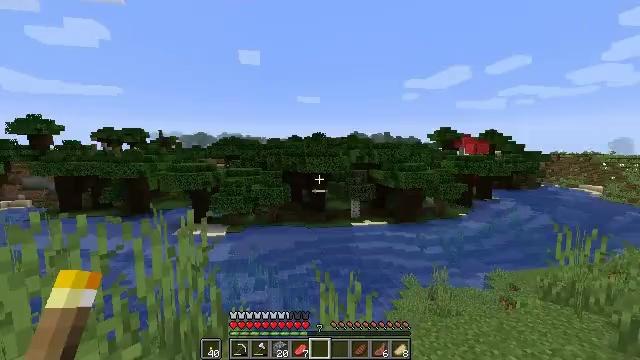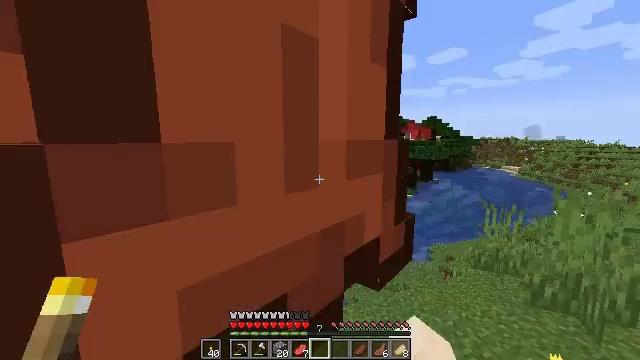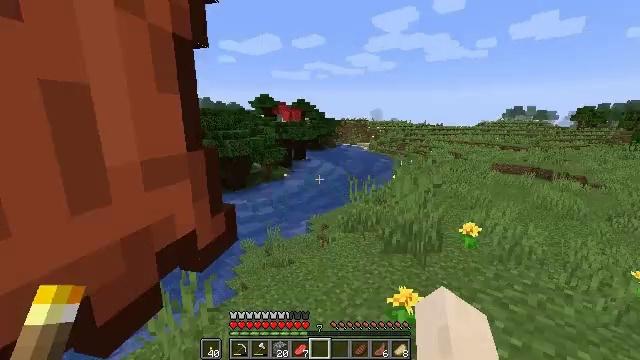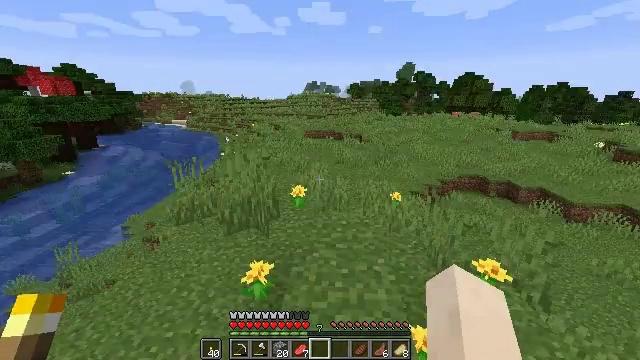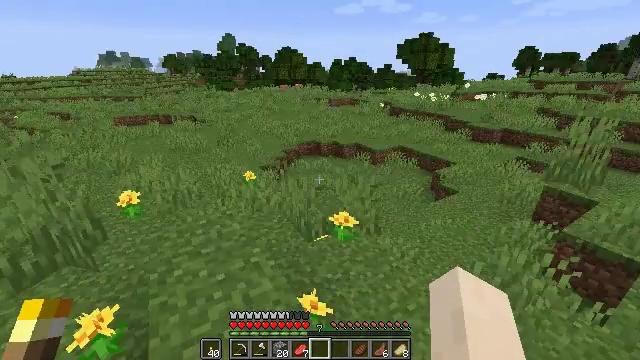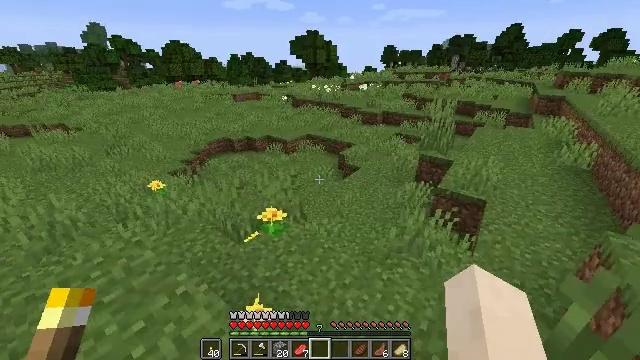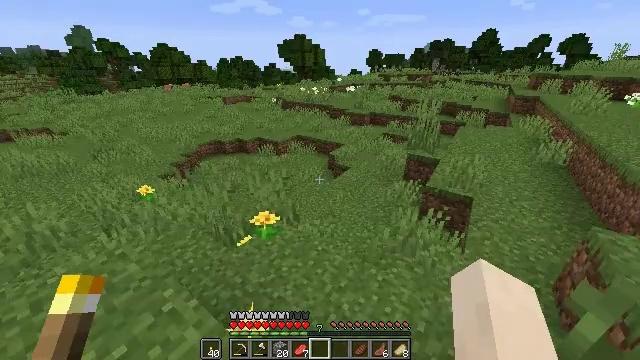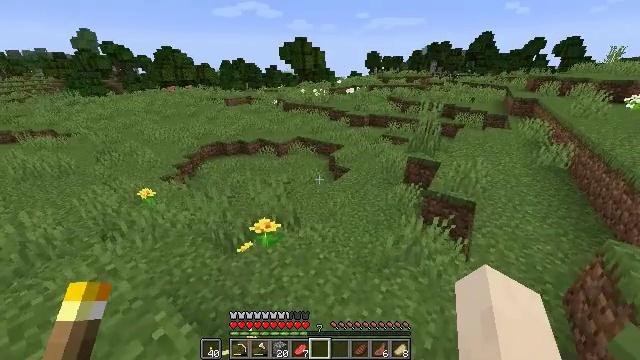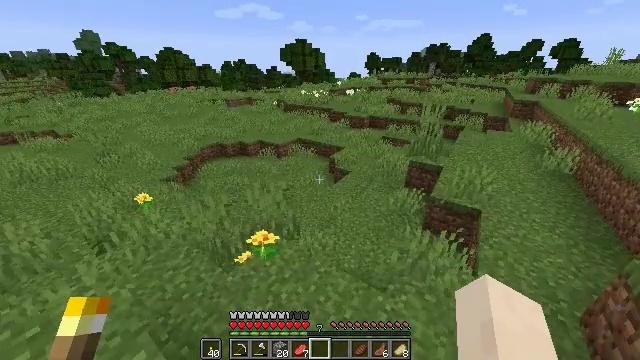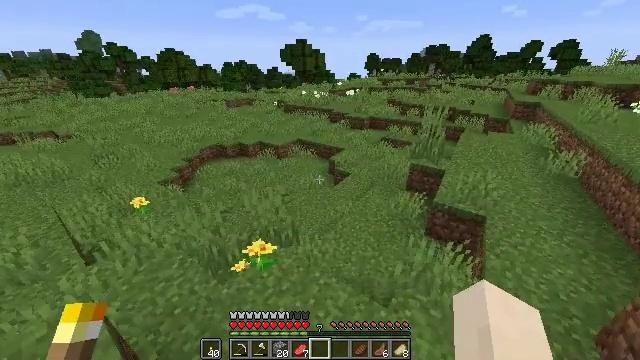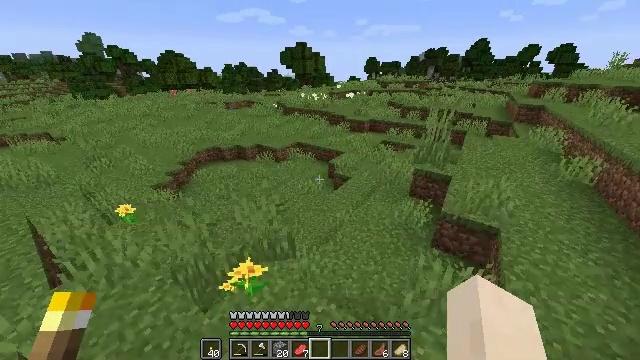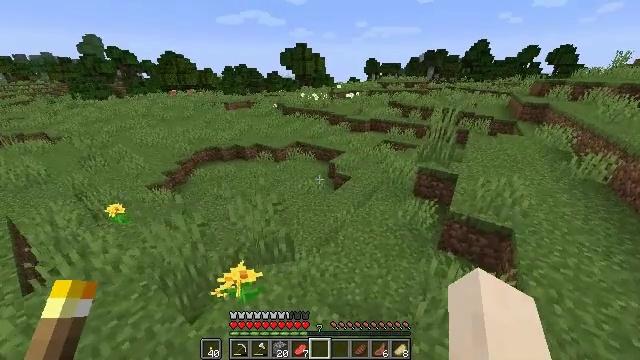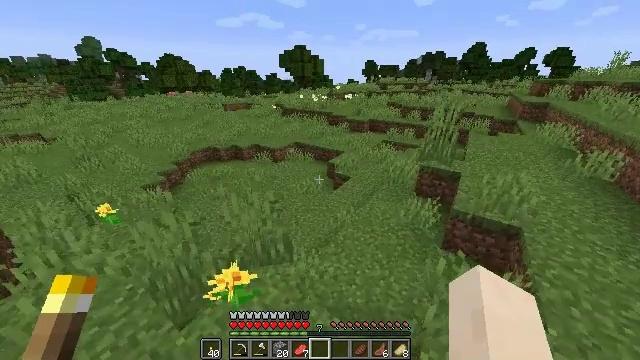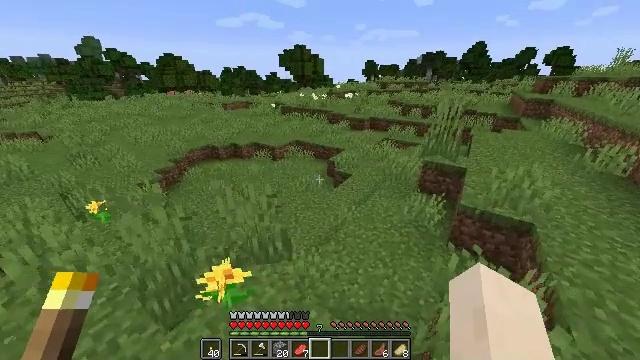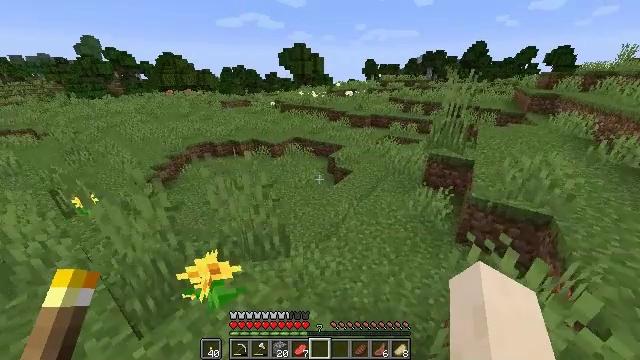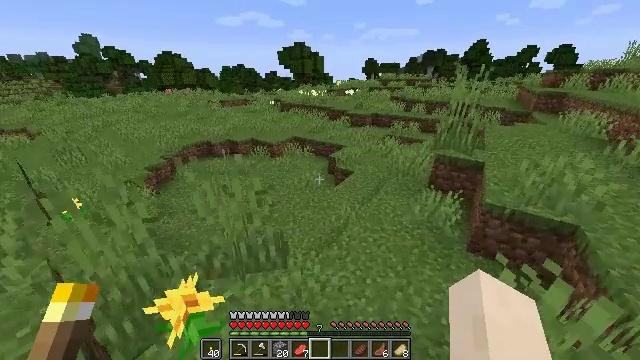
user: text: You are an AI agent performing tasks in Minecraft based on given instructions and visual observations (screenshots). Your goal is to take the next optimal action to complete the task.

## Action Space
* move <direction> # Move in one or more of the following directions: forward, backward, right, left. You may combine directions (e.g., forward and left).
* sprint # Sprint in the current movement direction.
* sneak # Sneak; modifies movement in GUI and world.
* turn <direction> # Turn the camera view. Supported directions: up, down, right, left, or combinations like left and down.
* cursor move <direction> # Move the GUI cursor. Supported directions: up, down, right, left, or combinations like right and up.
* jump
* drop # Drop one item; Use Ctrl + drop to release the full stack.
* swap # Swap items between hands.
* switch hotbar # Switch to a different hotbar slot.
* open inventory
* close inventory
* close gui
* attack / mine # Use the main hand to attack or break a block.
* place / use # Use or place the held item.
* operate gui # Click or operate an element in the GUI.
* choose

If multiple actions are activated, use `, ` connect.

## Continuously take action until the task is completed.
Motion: motion action
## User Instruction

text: Combat the pig.
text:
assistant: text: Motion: move forward, turn right and down
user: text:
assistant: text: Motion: move forward, turn right and down
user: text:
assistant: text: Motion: move forward, turn right and down
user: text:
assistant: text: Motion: move forward, sprint, turn right and down
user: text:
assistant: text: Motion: move forward, sprint, turn right and down
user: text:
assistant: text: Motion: move forward, sprint, turn right
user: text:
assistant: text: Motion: move forward, sprint
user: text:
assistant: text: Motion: move forward, sprint
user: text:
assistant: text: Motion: move forward, sprint
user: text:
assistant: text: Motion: move forward, sprint
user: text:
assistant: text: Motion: move forward, sprint, jump
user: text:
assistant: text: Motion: move forward, sprint, jump
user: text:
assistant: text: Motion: move forward, sprint, jump
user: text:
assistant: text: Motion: move forward, sprint, jump
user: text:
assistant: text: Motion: move forward, sprint, jump
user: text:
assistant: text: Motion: move forward, sprint, jump
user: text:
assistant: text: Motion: move forward, sprint, jump
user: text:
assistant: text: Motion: move forward, sprint, jump
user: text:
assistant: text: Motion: move forward, sprint
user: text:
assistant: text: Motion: move forward, sprint
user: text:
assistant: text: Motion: move forward, sprint
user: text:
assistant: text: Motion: move forward, sprint
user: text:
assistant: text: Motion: move forward, sprint
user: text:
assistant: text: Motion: move forward, sprint
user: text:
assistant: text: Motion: move forward, sprint
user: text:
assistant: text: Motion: move forward, sprint
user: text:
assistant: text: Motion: move forward, sprint
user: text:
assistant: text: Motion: move forward, sprint
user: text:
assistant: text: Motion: move forward, sprint, turn left
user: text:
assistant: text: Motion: move forward, sprint, turn left and up